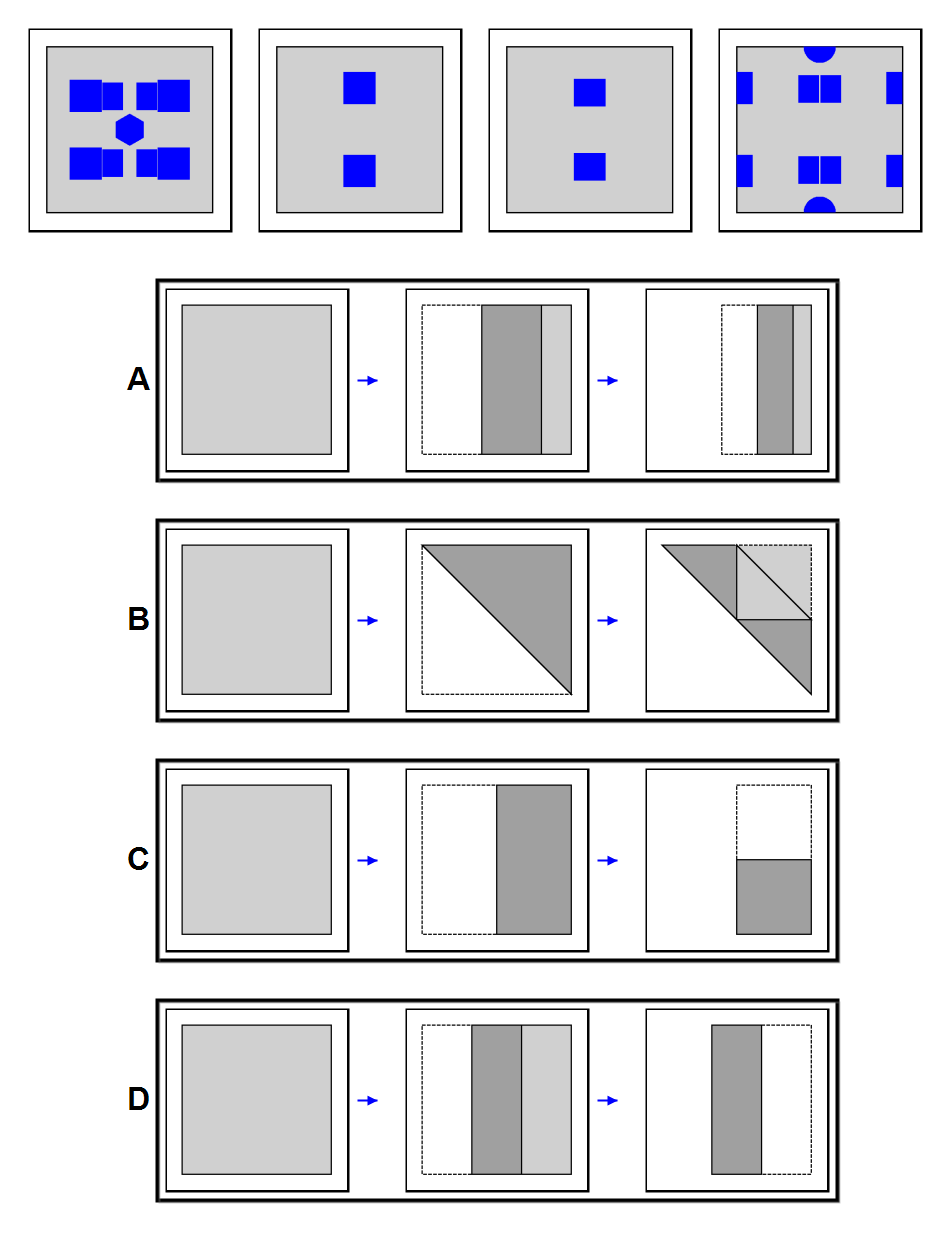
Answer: C